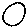
Label: circle